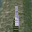
Label: 1